Question: I've just migrated my database from sqlite to postgresql and I'm encountering some issue with destroy action that was working fine when database was sqlite.
Requested parameter contains id value and this id exists in the database
and it will destroy just fine although I see this error screen.
I'm not sure what this is complaining about.

'''
before_action :find_recipe, only: [:show, :edit, :update, :destroy]
...
def destroy
Recipe.destroy(params[:id])
redirect_to :back, notice: "Recipe successfully deleted"
end
private
def find_recipe
@recipe = Recipe.find(params[:id])
end
'''
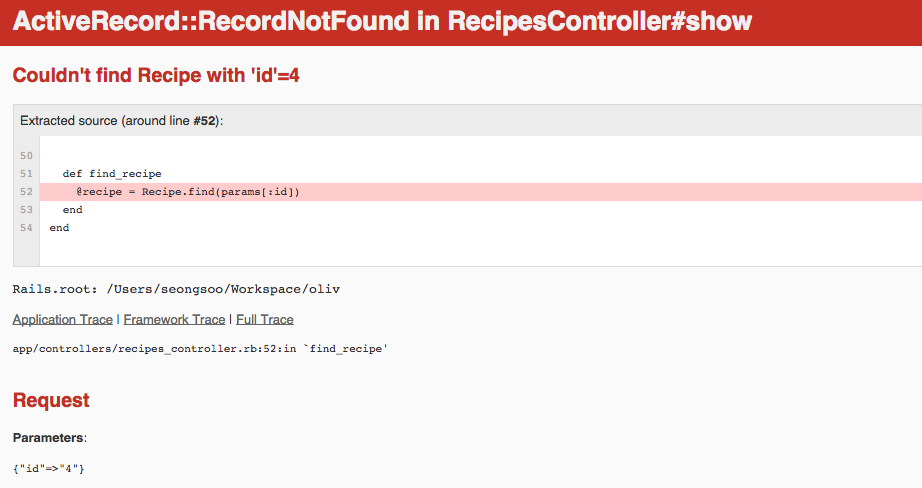
Answer: This error does not appear related to the destroy at all, it appears to be attempting to show the record. Most likely you redirected back to the record's show page after destroying it.
Flow:
- - -